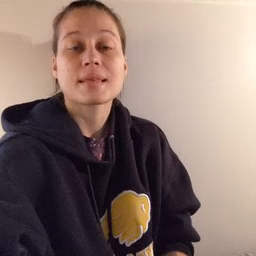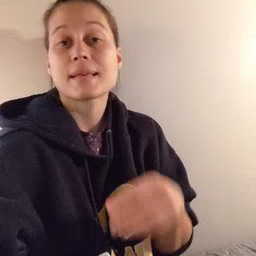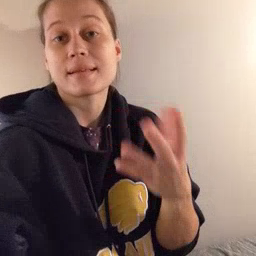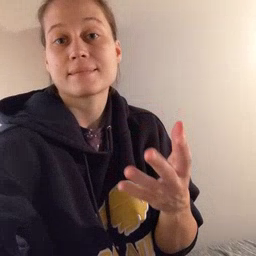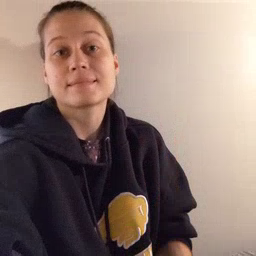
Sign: give